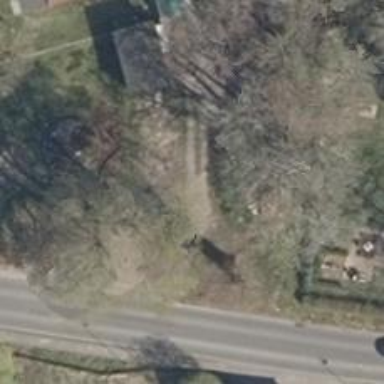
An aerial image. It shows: Driveway.